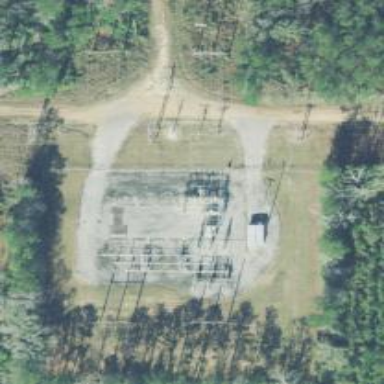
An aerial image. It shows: H-frame designed tower for power lines.